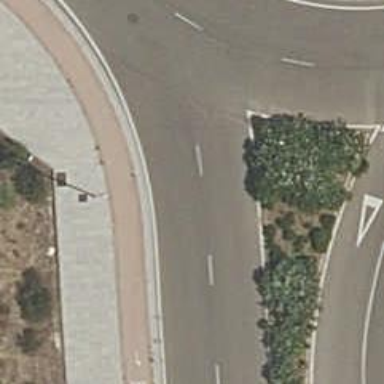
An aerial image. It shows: Cycleway.